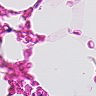
Metastatic tissue present: no